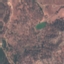
Label: HerbaceousVegetation